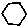
Label: hexagon